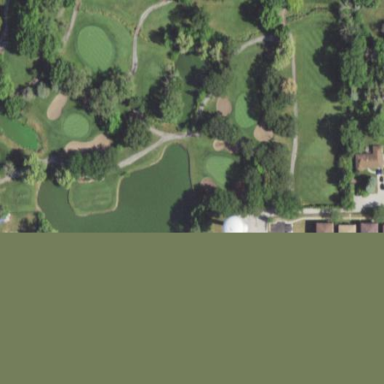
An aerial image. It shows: Scenic view of water hazard on golf course. The natural water feature adds beauty to the landscape.